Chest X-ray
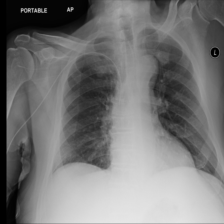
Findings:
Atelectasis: negative
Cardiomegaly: negative
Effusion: negative
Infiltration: negative
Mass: negative
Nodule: negative
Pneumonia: negative
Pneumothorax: negative
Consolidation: negative
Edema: negative
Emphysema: negative
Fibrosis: negative
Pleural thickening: negative
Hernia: negative